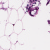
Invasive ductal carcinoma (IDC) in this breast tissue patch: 0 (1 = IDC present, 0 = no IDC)